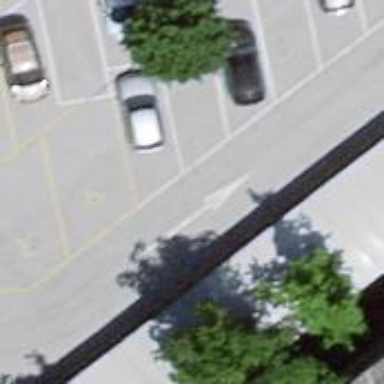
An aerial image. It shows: Bicycle parking area.